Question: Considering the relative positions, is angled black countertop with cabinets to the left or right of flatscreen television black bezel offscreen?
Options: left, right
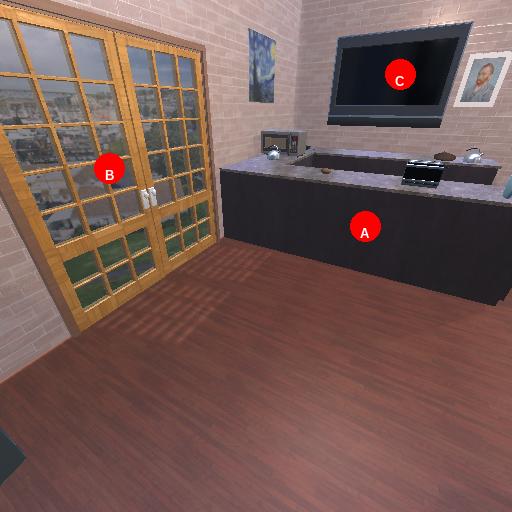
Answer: left